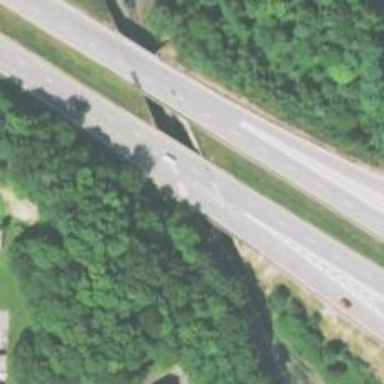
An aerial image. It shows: Bridge with asphalt surface on motorway link.